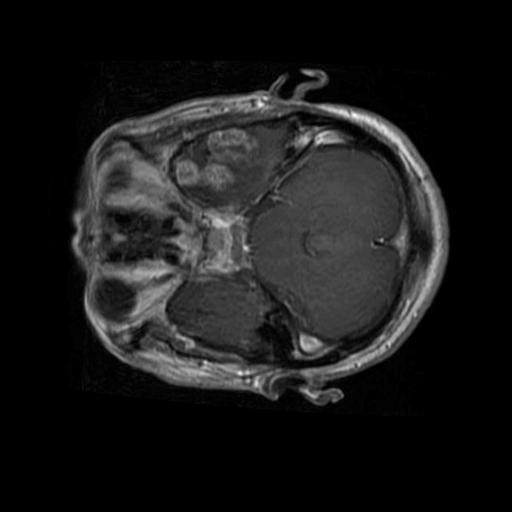
Label: brain_glioma